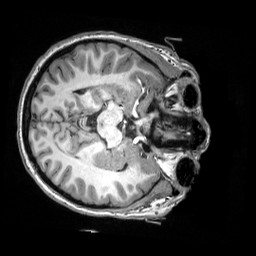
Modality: T1w
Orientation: axial
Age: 20
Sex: female
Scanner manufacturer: siemens
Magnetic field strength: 3 T
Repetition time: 2.53 s
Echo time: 0.0033 s